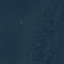
Label: Forest